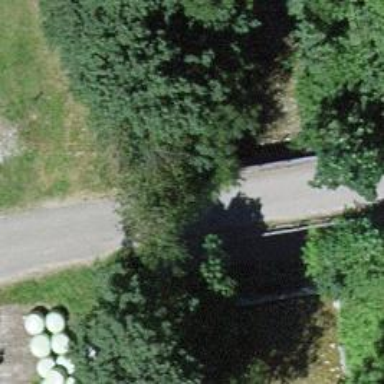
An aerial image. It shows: Bridge over well-constructed track.